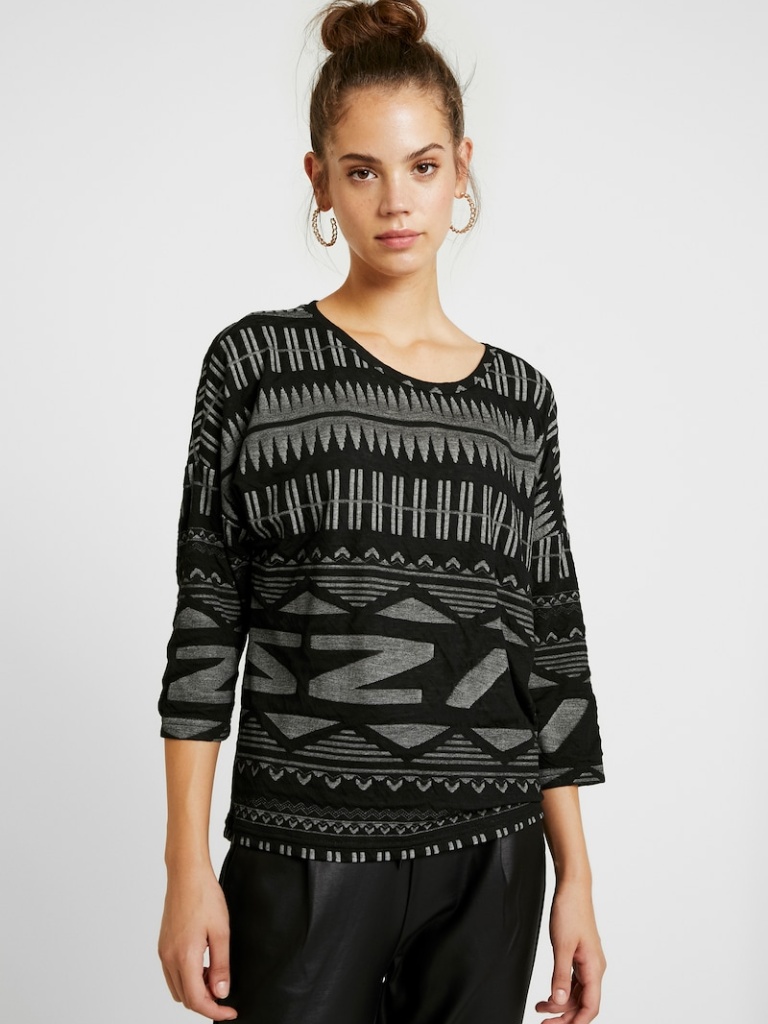
knit relaxed three-quarter sleeve hip length Untucked crew sweater